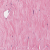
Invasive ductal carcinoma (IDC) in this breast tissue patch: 0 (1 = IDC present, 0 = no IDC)